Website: ulta-beauty
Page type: address-validator
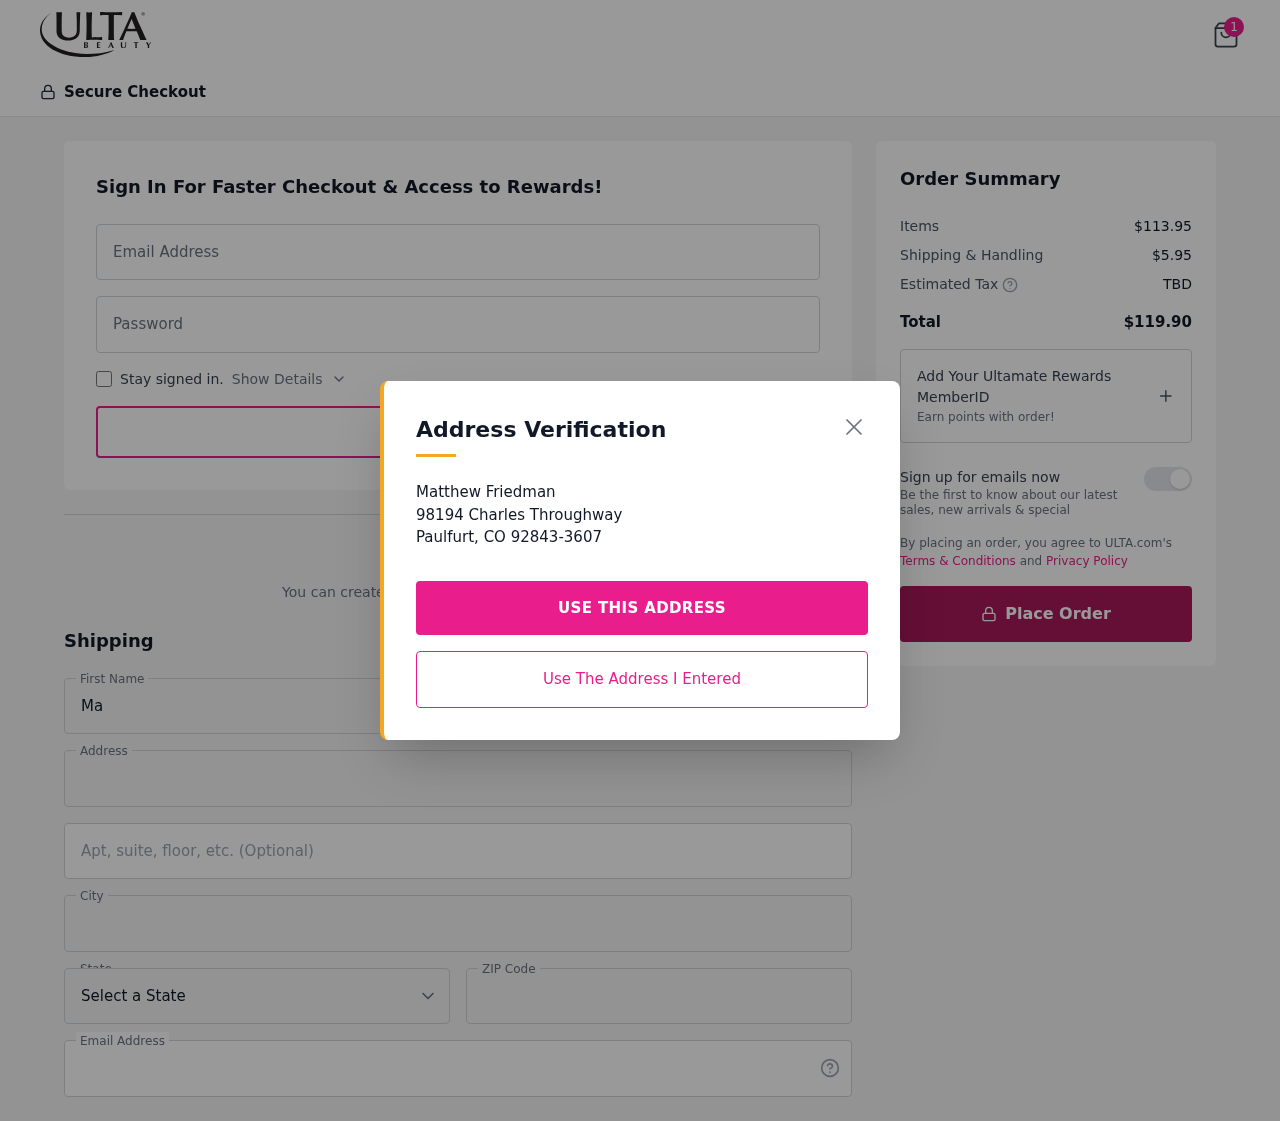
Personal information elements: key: PII_CITY
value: Paulfurt
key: PII_EMAIL
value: matthewfriedman@hotmail.com
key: PII_FIRSTNAME
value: Matthew
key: PII_LASTNAME
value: Friedman
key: PII_POSTCODE
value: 92843
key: PII_STATE_ABBR
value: CO
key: PII_STREET
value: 98194 Charles Throughway
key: PII_STREET2
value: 98194 Charles Throughway
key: PII_STREET2
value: Apt. 611
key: PII_FULLNAME2
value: Matthew Friedman
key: PII_CITY2
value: Paulfurt
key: PII_STATE_ABBR2
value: CO
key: PII_POSTCODE_FULL
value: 92843
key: PII_POSTCODE_EXT
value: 3607
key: PII_POSTCODE_NUMERIC
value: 92843
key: PII_POSTCODE_EXT_NUMERIC
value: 3607
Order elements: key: ORDER_NUM_ITEMS
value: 1
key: ORDER_SUBTOTAL
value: $113.95
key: ORDER_SHIPPING_COST
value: $5.95
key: ORDER_TOTAL
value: $119.90